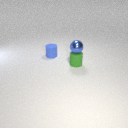
small green rubber cylinder to the right of small blue rubber cylinder